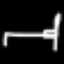
Label: bed